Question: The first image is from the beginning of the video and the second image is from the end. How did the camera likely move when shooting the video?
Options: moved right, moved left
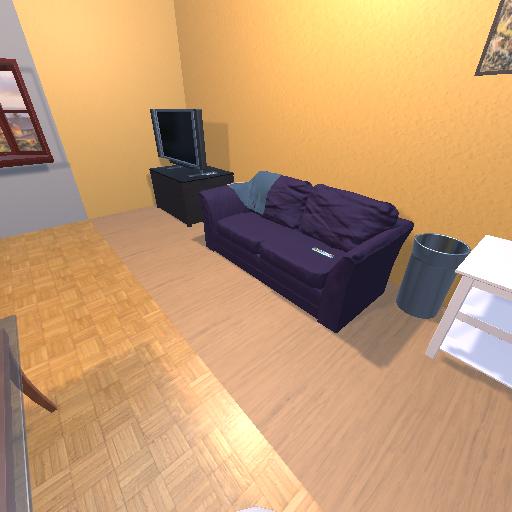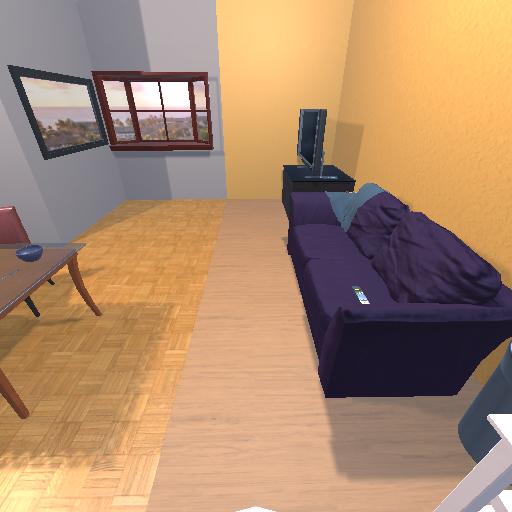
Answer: moved right